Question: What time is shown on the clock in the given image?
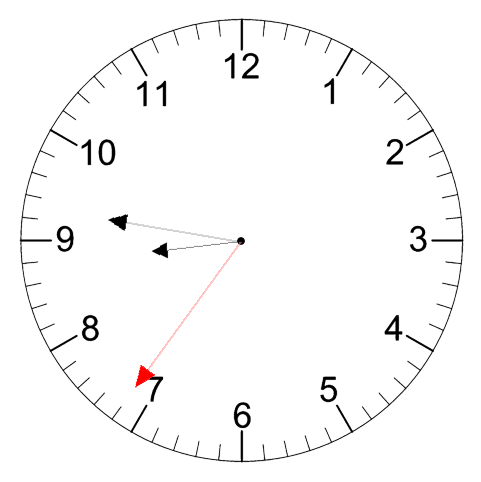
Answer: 08:46:36